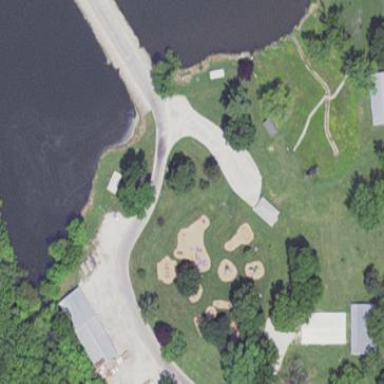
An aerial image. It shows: Playground area for leisure activities on the land.